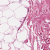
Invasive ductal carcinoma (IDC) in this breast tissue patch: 0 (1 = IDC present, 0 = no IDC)